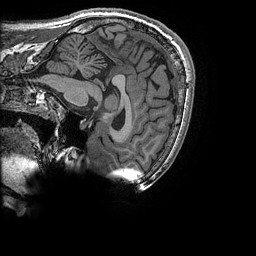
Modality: T1w
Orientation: sagittal
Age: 27
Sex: male
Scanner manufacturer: ge
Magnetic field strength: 3 T
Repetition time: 0.008184 s
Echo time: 0.003192 s